Question: Well, being straight forward the problem is my $scope.$apply() is also not digesting the changes to rerun the translate directive.
I show you the HTML with applied translation directive and jQUERY code to change the class on resize of the windows (client).
HTML for menu:
'''
<div id="navigation" ng-cloak>
<div class="container-fluid">
<a href="home.html" id="brand">BRAND NAME</a>
<ul class='main-nav'>
<li ng-class="{'active':activeLink == 'home'}">
<a href="#/">
<span>Home</span>
</a>
</li>
<li ng-class="{'active':activeLink == 'planning'}" data-trigger="hover">
<a href="#" data-toggle="dropdown" class='dropdown-toggle'>
<span>Planning</span>
<span class="caret"></span>
</a>
<ul class="dropdown-menu">
<a href="#" data-toggle="dropdown" class='dropdown-toggle'>Goals</a>
<ul class="dropdown-menu">
<li>
<a href="#/goals/listview">{{'TOP_MENU.GOAL_LIST' | translate}}</a>
</li>
</ul>
</li>
</ul>
</li>
</ul>
</div>
</div>
'''
HERE is the JQuery Code to make it responsive for screen size changes.
'''
function checkLeftNav() {
var $w = $(window),
$content = $("#content"),
$left = $("#left");
if ($w.width() <= 840) {
if (!$left.hasClass("mobile-show")) {
$left.hide();
$("#main").css("margin-left", 0);
}
if ($(".toggle-mobile").length == 0) {
$("#navigation .user").after('<a href="#" class="toggle-mobile"><i class="fa fa-bars"></i></a>');
}
if ($(".mobile-nav").length == 0) {
createSubNav();
}
} else {
if (!$left.is(":visible") && !$left.hasClass("forced-hide") && !$("#content").hasClass("nav-hidden")) {
$left.show();
$("#main").css("margin-left", $left.width());
}
$(".toggle-mobile").remove();
$(".mobile-nav").removeClass("open");
if ($content.hasClass("forced-fixed")) {
$content.removeClass("nav-fixed");
$("#navigation").removeClass("navbar-fixed-top");
}
if ($w.width() < 1200) {
if ($("#navigation .container").length > 0) {
versionFluid();
$('body').addClass("forced-fluid");
}
} else {
if ($('body').hasClass("forced-fluid")) {
versionFixed();
}
}
}
}
'''
Now What my solution was to get he nav element scope on which the jquery is applying class and call the $apply() on its scope. which is not working.
Solution Code:
'''
$(window).resize(function(e) {
checkLeftNav();
// get the scope of element and apply $apply()
var sc = angular.element('.mobile-nav').scope();
sc.$apply();
'''
});
But still when ever the screen size is changed to mobile view less than 840 I can see direct code values instead of translated text in menu like this. and When I change back to screen width more than 840 it shows correct translated text. I am experimenting this on chrome on my pc by resizing. I checked on mobile its not translating there too.

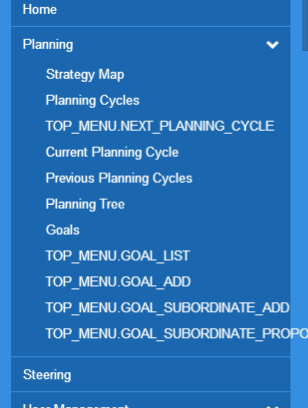
Answer: AngularJS provides two-way binding, not two way binding. It's not intended to be used this way. '$apply()' only looks at the data model - it is the function you call when you want to say "Hey, Angular, I've updated the data model, come have a look!" That is literally its only purpose. There is no method in Angular designed to look at the DOM itself for changes - that's very inefficient and against Angular's philosophies anyway, which is why it ships without jQuery.
You might want to evaluate other frameworks that better support this kind of thing. However, if you really wish to do this you can easily convert it into a proper AngularJS module. The best way is to simply paste all of this code into a controller, and then change the window resize binding to use Angular's '$window' service, like:
'''
var windowElement = angular.element($window);
windowElement.bind('resize', function() {
// Do my calculations here.
});
'''
With your calculations would you compute the same variables but you would store them in scope variables and then adjust your template to use them. For example, what you're doing with '$(".toggle-mobile").remove();' could be replaced by:
'''
if (windowElement.width > 840) {
// Other code here
$scope.isMobile = false;
} else {
$scope.isMobile = false;
}
'''
and in your template:
'''
<a href="#" class="toggle-mobile" ng-if="isMobile" ng-click="toggleMobile();"><i class="fa fa-bars"></i></a>
'''
Give it a whirl, play with it for a week or two, and you'll never go back to jQuery. It takes a lot of getting used to, but once you do you realize how broken the whole "I'm looking at my template and have no idea what mystery event handlers are bound to all this stuff" concept was to begin with.